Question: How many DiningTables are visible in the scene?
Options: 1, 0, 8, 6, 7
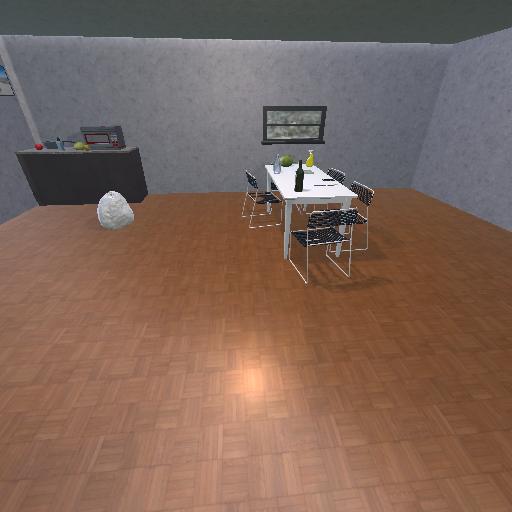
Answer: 1